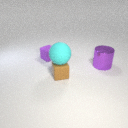
large purple metal cylinder to the right of small purple rubber cube